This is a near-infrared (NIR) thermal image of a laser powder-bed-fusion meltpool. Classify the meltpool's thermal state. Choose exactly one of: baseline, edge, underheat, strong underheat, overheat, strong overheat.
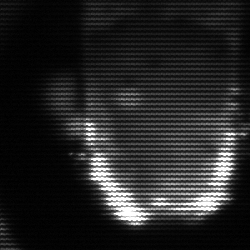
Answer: baseline